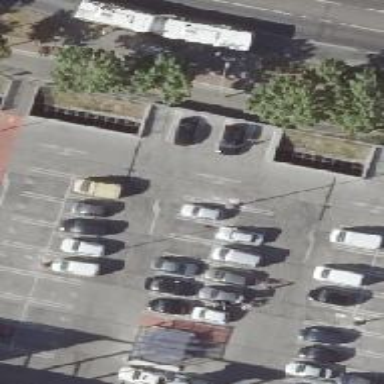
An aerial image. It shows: Asphalt parking aisle designated as service road.